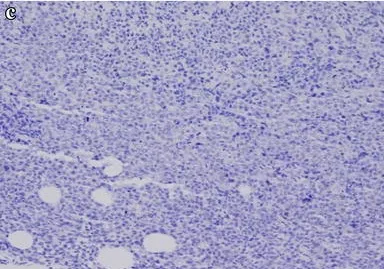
C; Immunohistochemical stain of CD20 revealed a negative reaction within the tumor tissue (original magnification x100).
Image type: pathology (immunostaining)